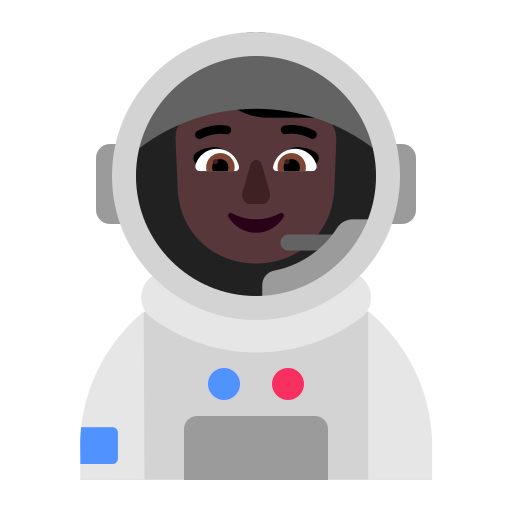
woman astronaut flat dark